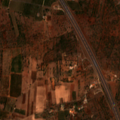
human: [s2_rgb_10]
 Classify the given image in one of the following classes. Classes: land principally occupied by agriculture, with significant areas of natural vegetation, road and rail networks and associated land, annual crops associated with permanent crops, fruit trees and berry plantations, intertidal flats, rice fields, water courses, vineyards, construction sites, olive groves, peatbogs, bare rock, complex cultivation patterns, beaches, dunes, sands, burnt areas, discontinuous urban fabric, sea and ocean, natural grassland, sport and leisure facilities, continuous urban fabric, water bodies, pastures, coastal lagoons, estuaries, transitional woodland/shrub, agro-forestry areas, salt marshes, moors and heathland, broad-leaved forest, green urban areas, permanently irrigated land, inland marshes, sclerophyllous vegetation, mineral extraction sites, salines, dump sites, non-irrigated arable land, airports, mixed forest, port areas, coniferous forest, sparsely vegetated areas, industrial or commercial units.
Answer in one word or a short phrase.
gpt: fruit trees and berry plantations, complex cultivation patterns